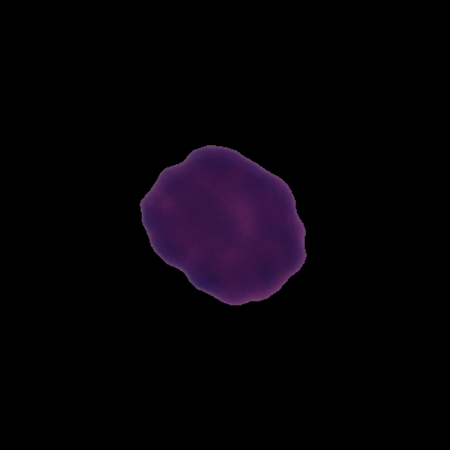
Label: healthy